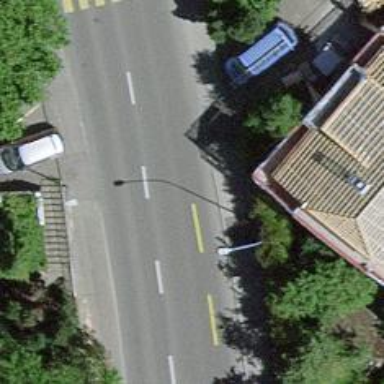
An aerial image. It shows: Sidewalk along the footway.